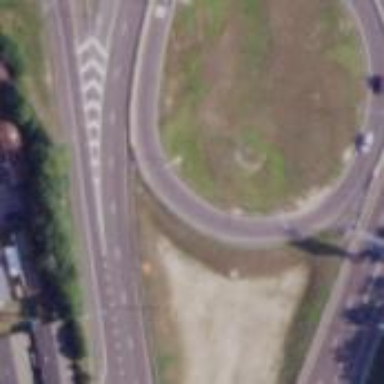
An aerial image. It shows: Asphalt motorway link.